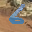
Label: 6